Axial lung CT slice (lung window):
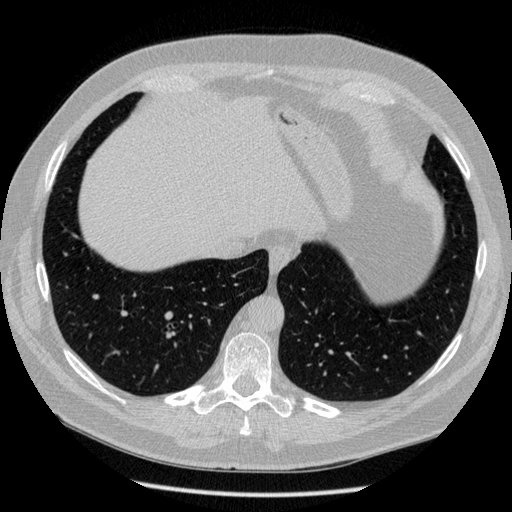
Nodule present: no